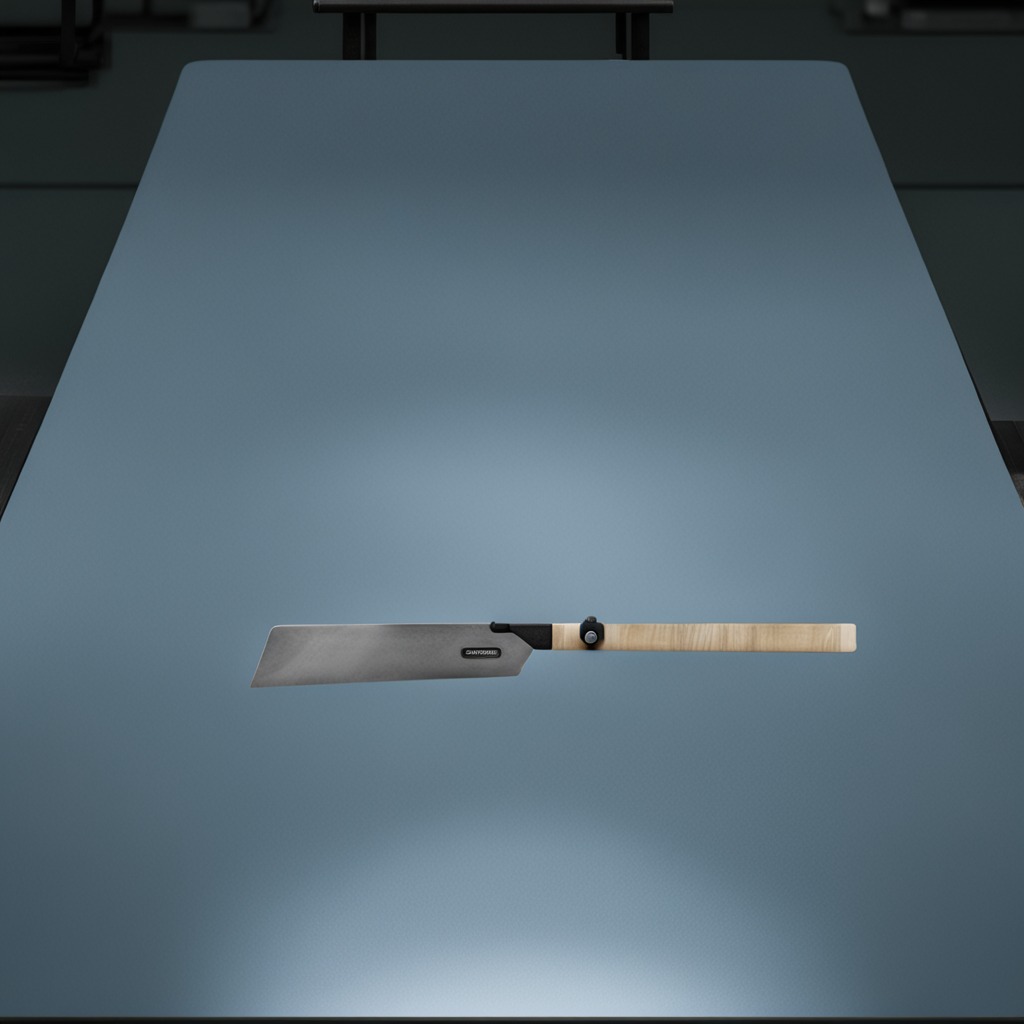
A metal saw is lying on a clean empty table in a railway signal maintenance room.